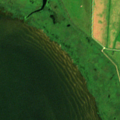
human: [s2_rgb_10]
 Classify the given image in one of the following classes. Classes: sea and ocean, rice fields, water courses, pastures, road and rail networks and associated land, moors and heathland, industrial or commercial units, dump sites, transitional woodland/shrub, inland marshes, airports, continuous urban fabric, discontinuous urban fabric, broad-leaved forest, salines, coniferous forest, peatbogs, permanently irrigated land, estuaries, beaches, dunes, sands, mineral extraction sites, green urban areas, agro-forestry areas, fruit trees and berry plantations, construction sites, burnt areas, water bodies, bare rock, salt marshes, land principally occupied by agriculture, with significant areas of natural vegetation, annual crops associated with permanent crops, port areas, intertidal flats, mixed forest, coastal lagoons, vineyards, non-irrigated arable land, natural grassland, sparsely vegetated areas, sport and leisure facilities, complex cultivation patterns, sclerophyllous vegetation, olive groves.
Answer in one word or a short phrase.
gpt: pastures, inland marshes, coastal lagoons